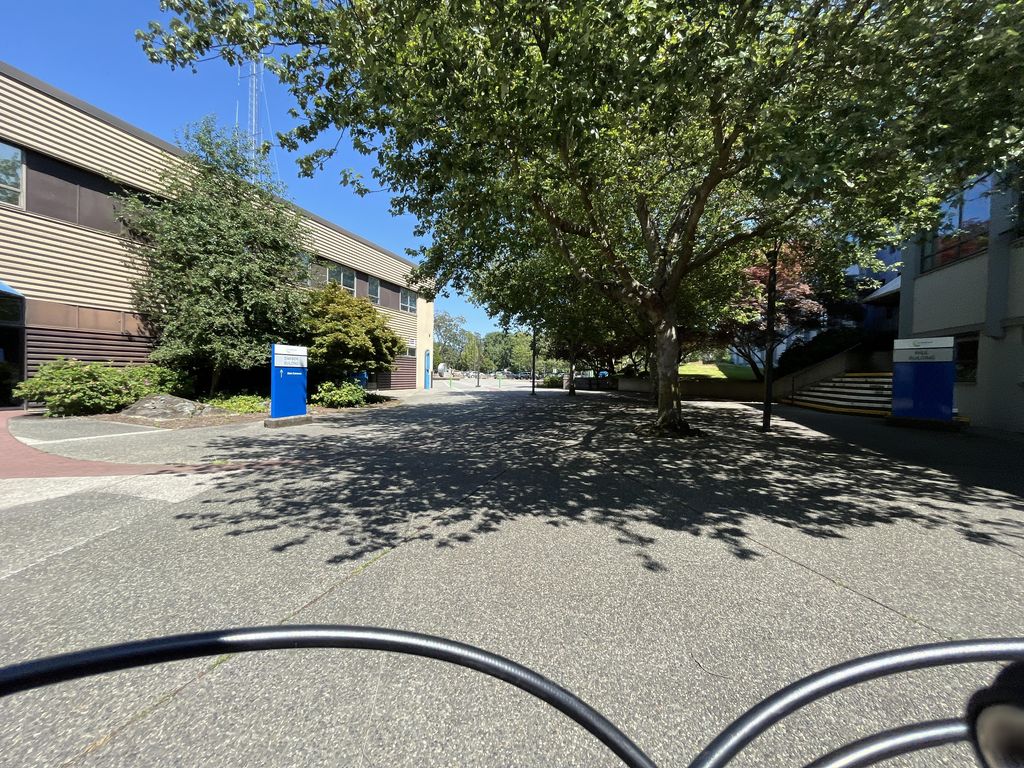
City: victoria